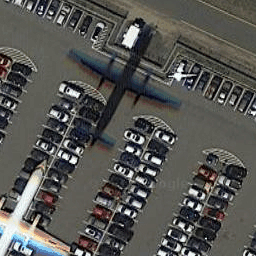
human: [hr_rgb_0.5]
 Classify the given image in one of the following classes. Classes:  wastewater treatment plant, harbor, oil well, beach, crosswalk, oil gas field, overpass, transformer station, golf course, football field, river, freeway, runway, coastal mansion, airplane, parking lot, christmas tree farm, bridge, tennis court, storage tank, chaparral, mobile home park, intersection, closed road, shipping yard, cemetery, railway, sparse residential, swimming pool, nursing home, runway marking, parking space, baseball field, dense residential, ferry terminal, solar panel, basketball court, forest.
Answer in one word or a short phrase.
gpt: parking lot